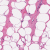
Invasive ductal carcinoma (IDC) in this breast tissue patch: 0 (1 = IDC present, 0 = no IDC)